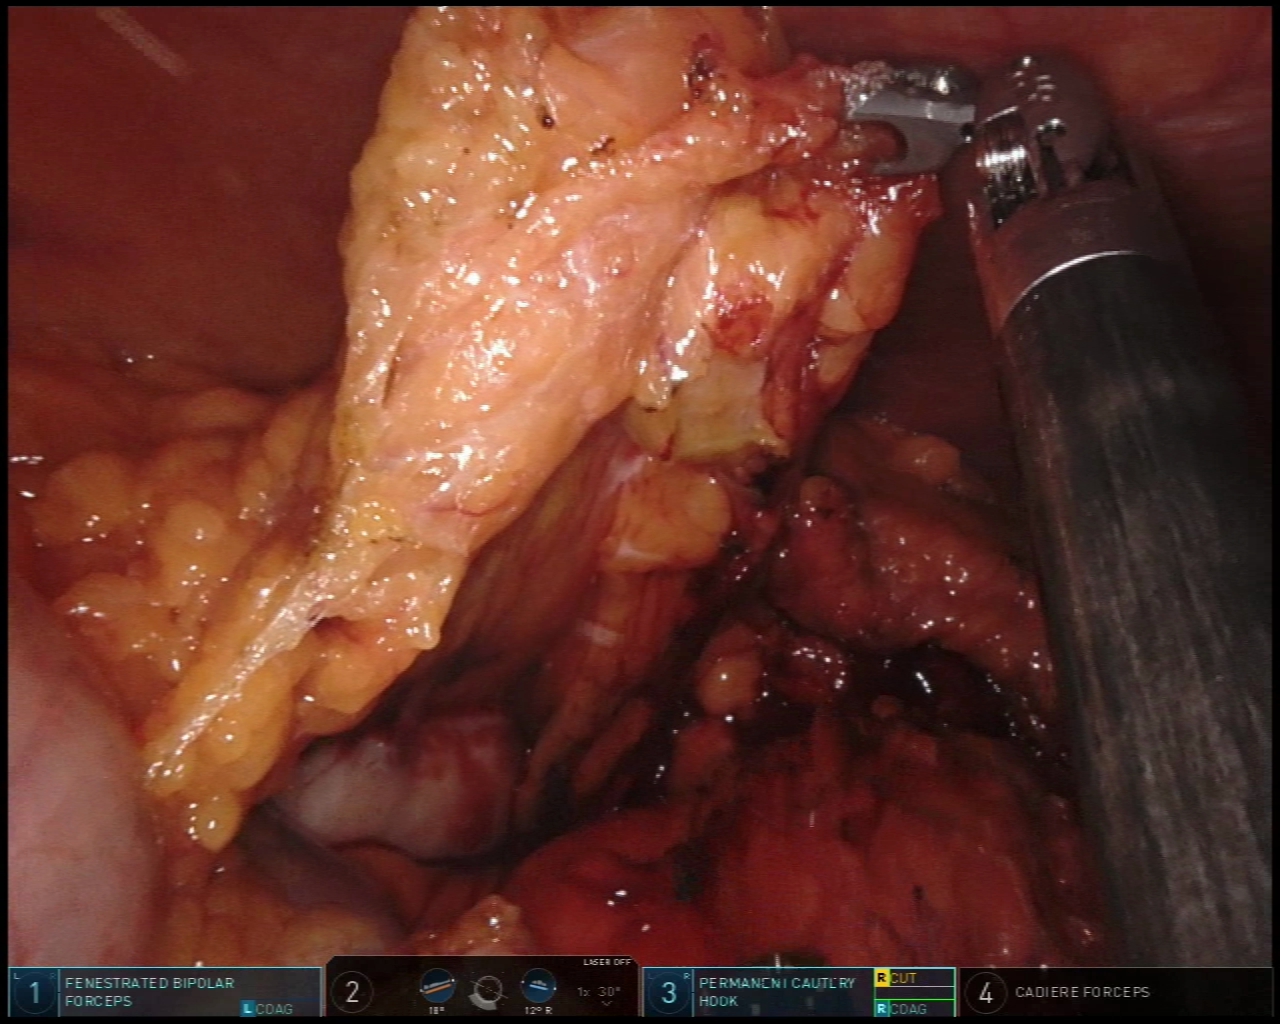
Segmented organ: stomach
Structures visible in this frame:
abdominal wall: yes
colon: yes
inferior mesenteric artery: no
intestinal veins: no
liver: no
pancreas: no
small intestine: no
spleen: no
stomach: yes
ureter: no
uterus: no
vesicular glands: no